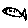
Label: fish